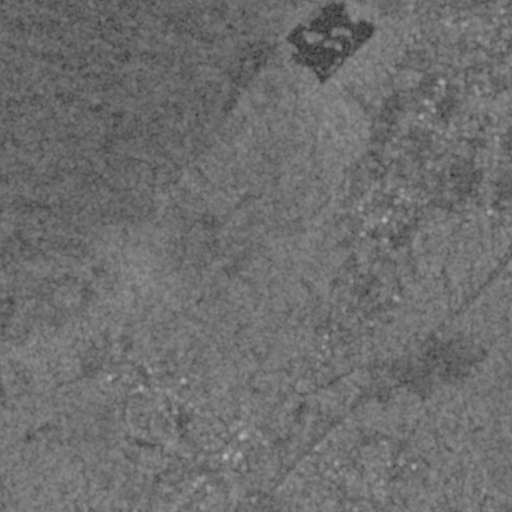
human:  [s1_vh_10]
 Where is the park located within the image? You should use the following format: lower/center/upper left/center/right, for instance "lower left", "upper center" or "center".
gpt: The park is located in the lower center of the image.
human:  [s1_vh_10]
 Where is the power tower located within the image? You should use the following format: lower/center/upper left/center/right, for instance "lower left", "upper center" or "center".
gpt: The power tower is located in the upper right of the image.
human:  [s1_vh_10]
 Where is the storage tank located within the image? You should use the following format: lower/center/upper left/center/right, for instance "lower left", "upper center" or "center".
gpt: The storage tank is located in the upper center of the image.
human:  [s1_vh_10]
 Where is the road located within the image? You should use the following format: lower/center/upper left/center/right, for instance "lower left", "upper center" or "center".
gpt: There is no road in the image.

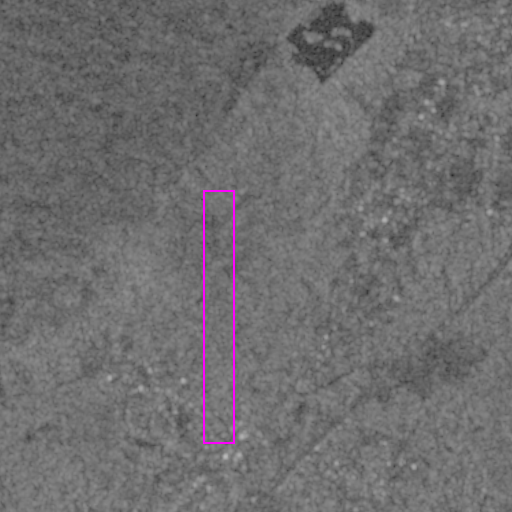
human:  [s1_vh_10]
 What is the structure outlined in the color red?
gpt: There is no red outline.
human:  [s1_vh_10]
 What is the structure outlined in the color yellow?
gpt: There is no structure outlined in yellow.